Question: I'm trying to get my Groovy/Grails application to speak to the Google Calendar API from Java, using a service model. For now I'll be happy with a simple calendar list. No matter what I do though, I end up with:
'''
URI: /test
Class: com.google.api.client.auth.oauth2.TokenResponseException
Message: 400 Bad Request { "error" : "invalid_grant" }
'''
The same user "googleaccounts@quirk.biz" owns both the calendar and the API Console App. Code as follows:
'''
package quirkplanner
import com.google.api.client.googleapis.auth.oauth2.GoogleCredential;
import com.google.api.client.googleapis.javanet.GoogleNetHttpTransport
import com.google.api.client.http.HttpTransport
import com.google.api.client.json.JsonFactory
import com.google.api.client.json.jackson2.JacksonFactory;
import com.google.api.services.calendar.Calendar
import com.google.api.services.calendar.model.*;
class TestController {
def servletContext
private static final HttpTransport HTTP_TRANSPORT = GoogleNetHttpTransport.newTrustedTransport();
private static final JsonFactory JSON_FACTORY = new JacksonFactory();
private static final String SERVICE_EMAIL = "12345678901234-abcdefabcdef@developer.gserviceaccount.com";
private static final String CLIENT_ID = "12345678901234.apps.googleusercontent.com";
private static final String PATH_TO_CERTIFICATE = "/WEB-INF/abcdefabcdef-privatekey.p12";
private static final String SERVICE_ACCOUNT_USER="my-google-admin-user@quirk.biz";
def index() {
GoogleCredential credential = new GoogleCredential.Builder().setTransport(HTTP_TRANSPORT)
.setJsonFactory(JSON_FACTORY)
.setServiceAccountId(SERVICE_EMAIL)
.setServiceAccountScopes(Collections.singleton("https://www.googleapis.com/auth/calendar"))
.setServiceAccountPrivateKeyFromP12File(new File(servletContext.getRealPath(PATH_TO_CERTIFICATE)))
.setServiceAccountUser(SERVICE_ACCOUNT_USER)
.build();
Calendar service3 = new Calendar(HTTP_TRANSPORT, JSON_FACTORY, credential);
com.google.api.services.calendar.model.Calendar calendar = service3.calendars().get("primary").execute();
render("ok")
}
}
'''
BuildConfig.groovy Dependencies are:
'''
compile 'com.google.api-client:google-api-client:1.18.0-rc'
compile 'com.google.http-client:google-http-client-jackson2:1.18.0-rc'
'''
And I also have a list of JAR's I'm using. The list it not complete, hence the BuildConfig dependencies. Ideally, I should really choose one or the other...

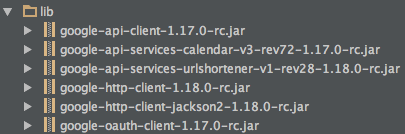
Answer: There are a few things that could try:
1. Drop and re-create your private keys in the Google Console.
2. Share one of the calendars from within the Google Calendar of the service account owner (googleaccounts@quirk.biz) with the SERVICE_EMAIL address.
3. Do not try to impersonate an account. Remove setServiceAccountUser(SERVICE_ACCOUNT_USER)
Be sure to use the SERVICE_EMAIL for the
'''
.setServiceAccountId(SERVICE_EMAIL)
'''
as you have correctly done. Google's documentation is not clear on this but using the Service Account ID will not work.
Good Luck!